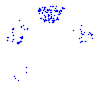
Particle: kaon